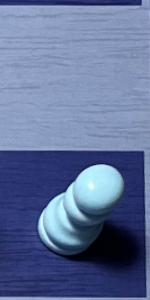
Label: Pawn_White